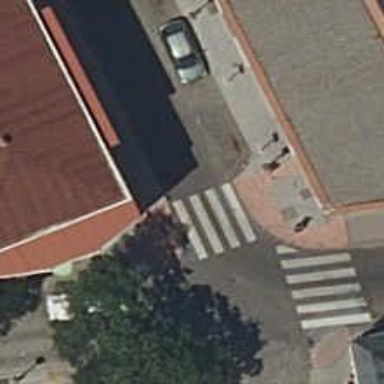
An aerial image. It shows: Uncontrolled crossing on the road.